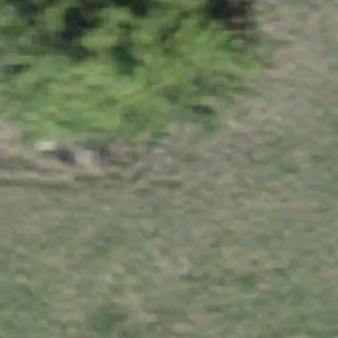
Label: other